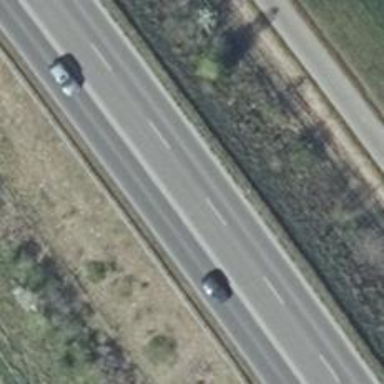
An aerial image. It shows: Asphalt motorway with primary highway classification.